Field crop: tomato
Growth stage: 1
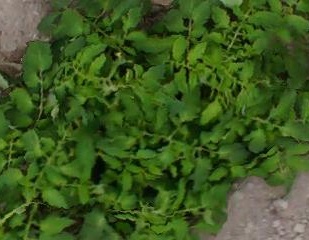
Species: tomato